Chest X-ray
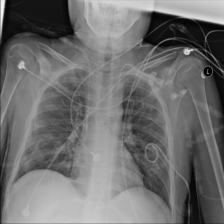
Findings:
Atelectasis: negative
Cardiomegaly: negative
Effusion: negative
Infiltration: positive
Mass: negative
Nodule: negative
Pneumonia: negative
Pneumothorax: positive
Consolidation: negative
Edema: negative
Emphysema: positive
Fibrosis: negative
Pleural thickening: negative
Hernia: negative